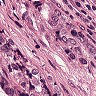
Metastatic tissue present: yes